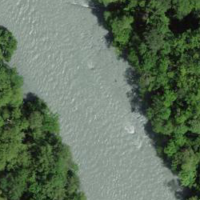
EUNIS habitat code: 15
Species observed at this site:
Prunus spinosa
Motacilla alba